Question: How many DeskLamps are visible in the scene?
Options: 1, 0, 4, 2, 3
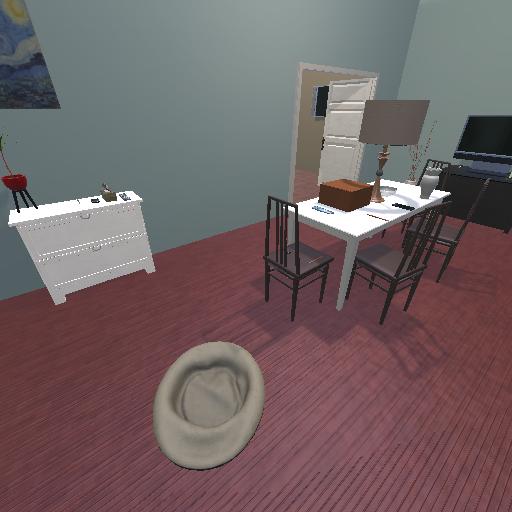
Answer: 1